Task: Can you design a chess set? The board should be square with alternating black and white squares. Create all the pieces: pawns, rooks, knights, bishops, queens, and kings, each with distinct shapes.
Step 3644:
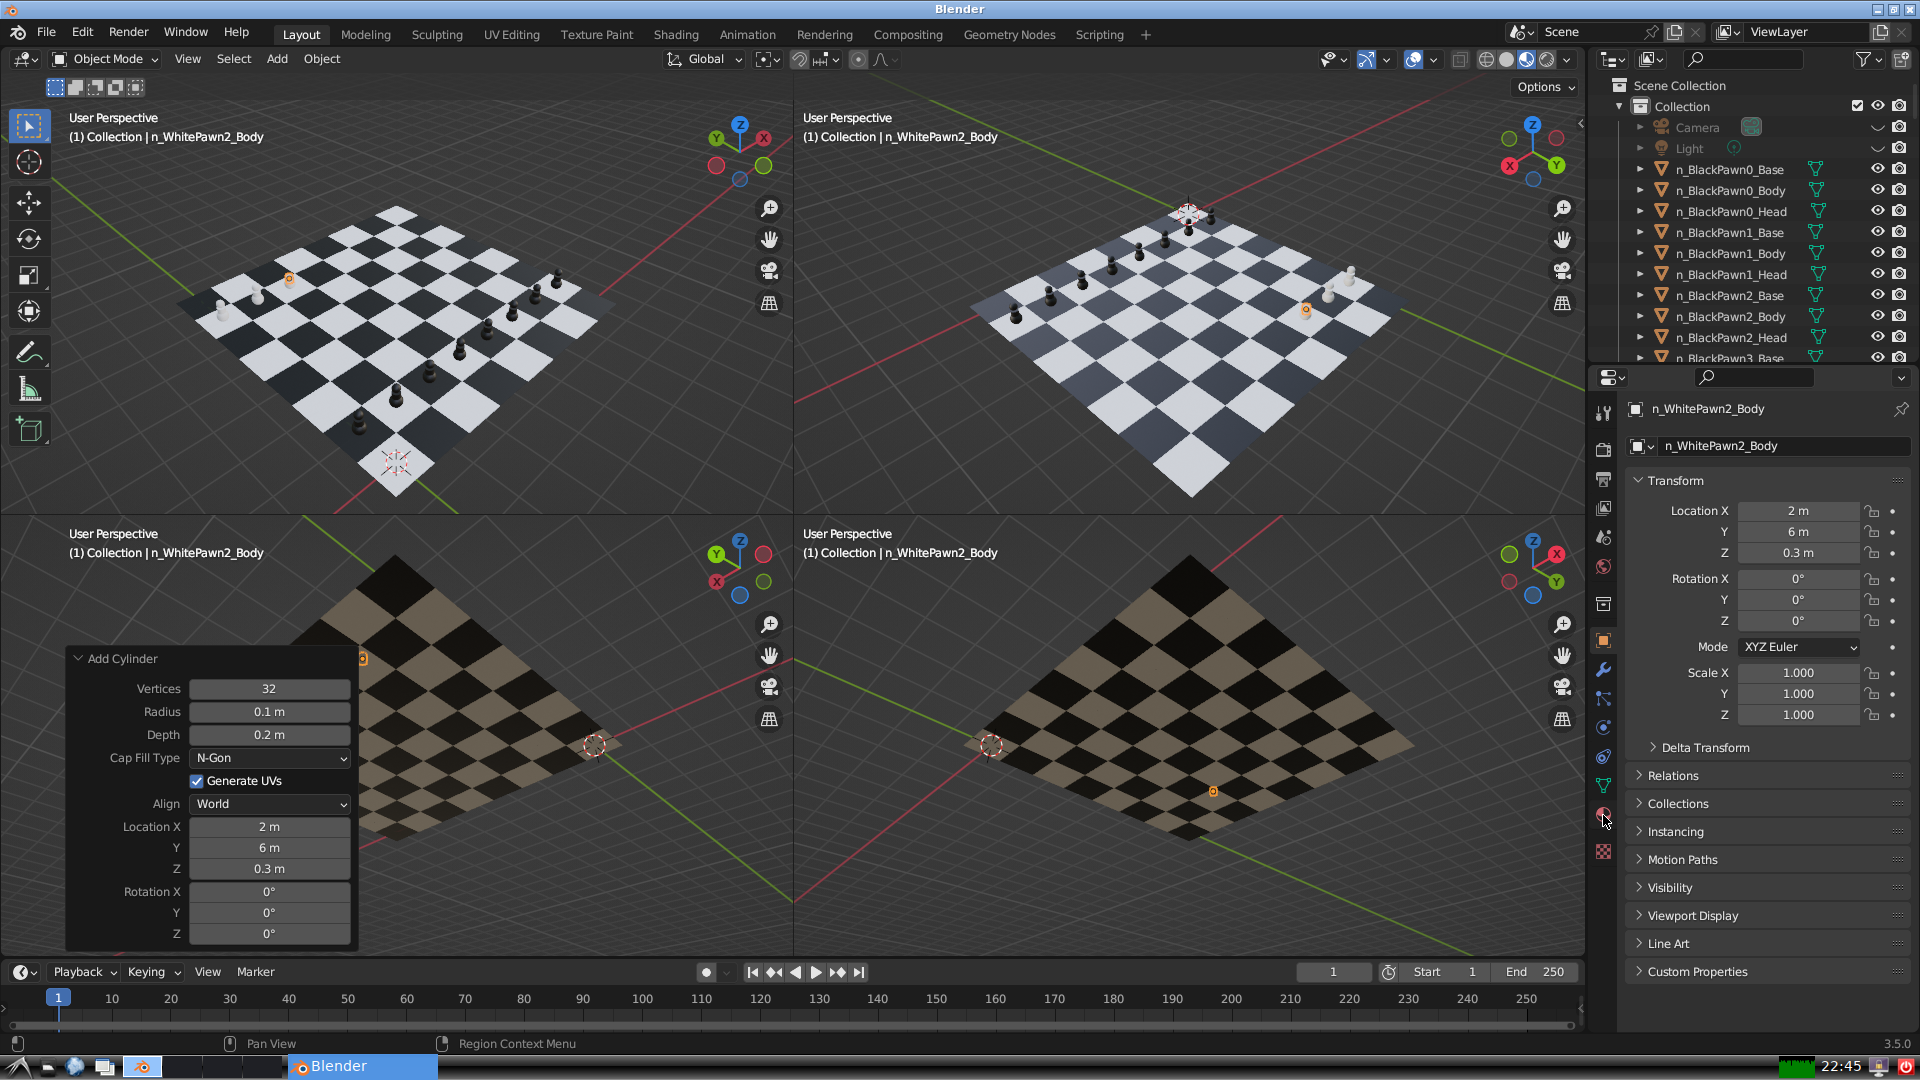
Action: click: no